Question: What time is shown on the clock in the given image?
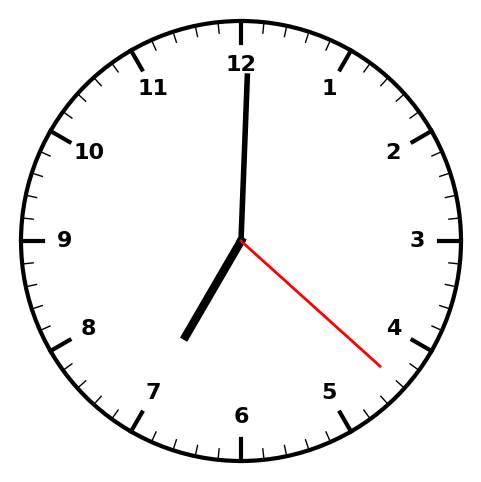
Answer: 07:00:22